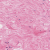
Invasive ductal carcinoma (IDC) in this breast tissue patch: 0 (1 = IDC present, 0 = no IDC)